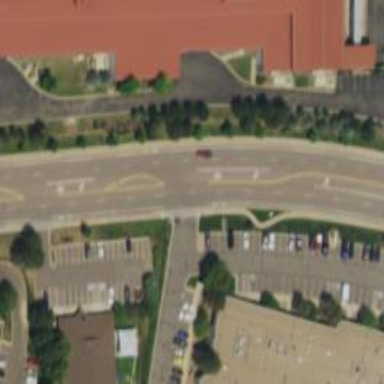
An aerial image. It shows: Secondary link road with asphalt surface.